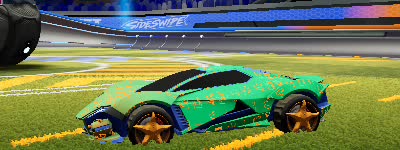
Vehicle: werewolf